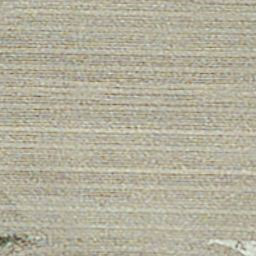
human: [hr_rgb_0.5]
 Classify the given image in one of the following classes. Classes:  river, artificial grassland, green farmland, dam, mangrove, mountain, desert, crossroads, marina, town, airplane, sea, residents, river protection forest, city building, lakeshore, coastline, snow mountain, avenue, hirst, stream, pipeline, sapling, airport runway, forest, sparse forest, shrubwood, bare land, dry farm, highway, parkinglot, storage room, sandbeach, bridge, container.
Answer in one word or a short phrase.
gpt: dry farm